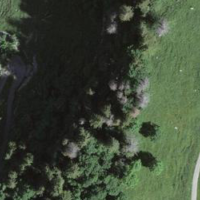
EUNIS habitat code: 44
Species observed at this site:
Sambucus racemosa